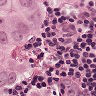
Metastatic tissue present: yes